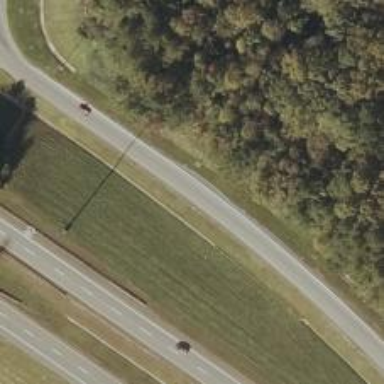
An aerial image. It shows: Trunk link highway.